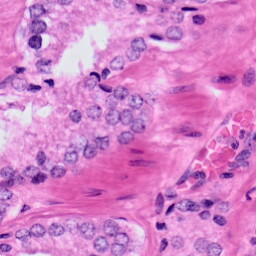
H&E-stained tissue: Prostate